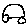
Label: car